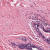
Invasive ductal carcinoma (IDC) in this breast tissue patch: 0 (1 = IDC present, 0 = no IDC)